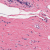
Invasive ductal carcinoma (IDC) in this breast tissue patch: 0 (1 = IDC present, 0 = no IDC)